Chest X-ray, AP view. Patient: 28 years old, sex F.
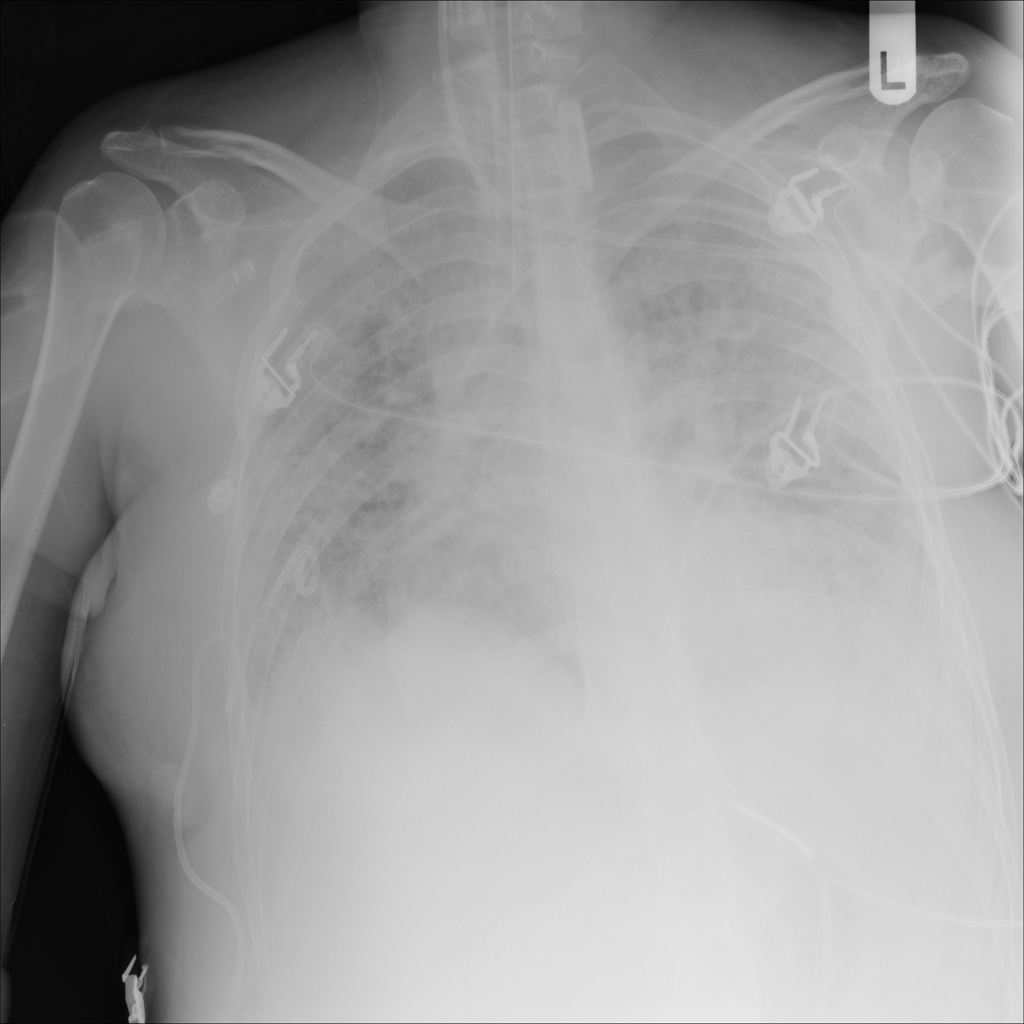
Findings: No Finding